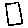
Label: square